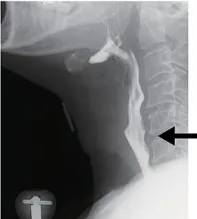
Clinical findings in case 1. (F) Laryngeal fiberoscopic view after the surgery. The supralaryngeal mucosal surface appears smooth (arrow).
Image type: radiology (x_ray)